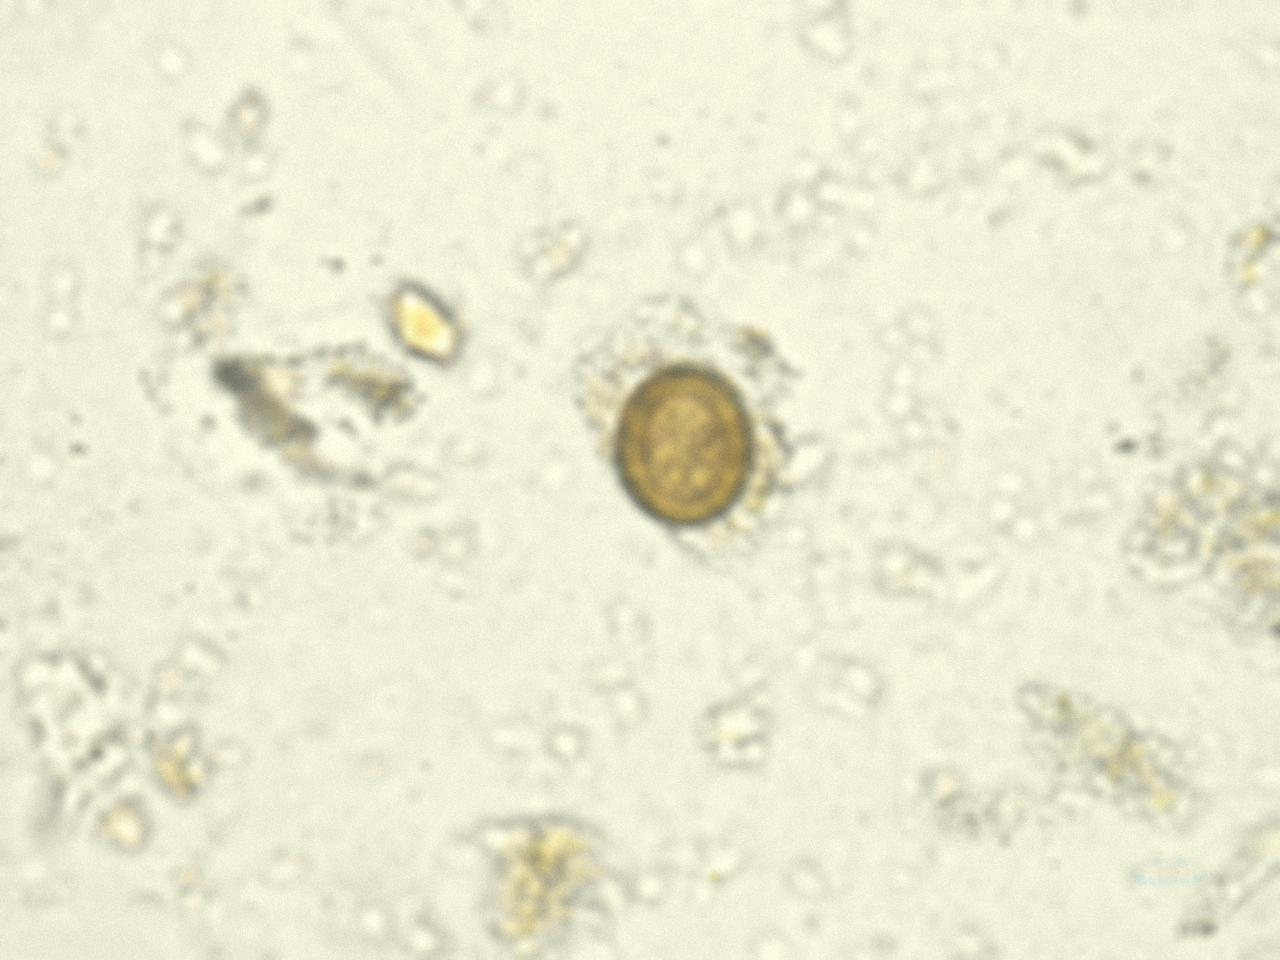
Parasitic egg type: Taenia spp. egg